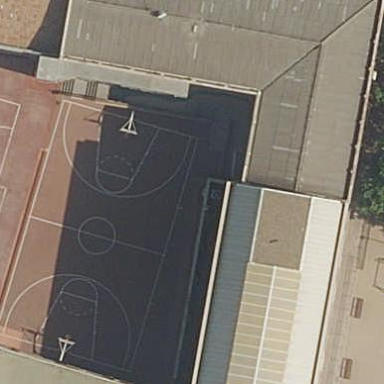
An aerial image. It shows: Basketball court on pitch.